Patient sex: F
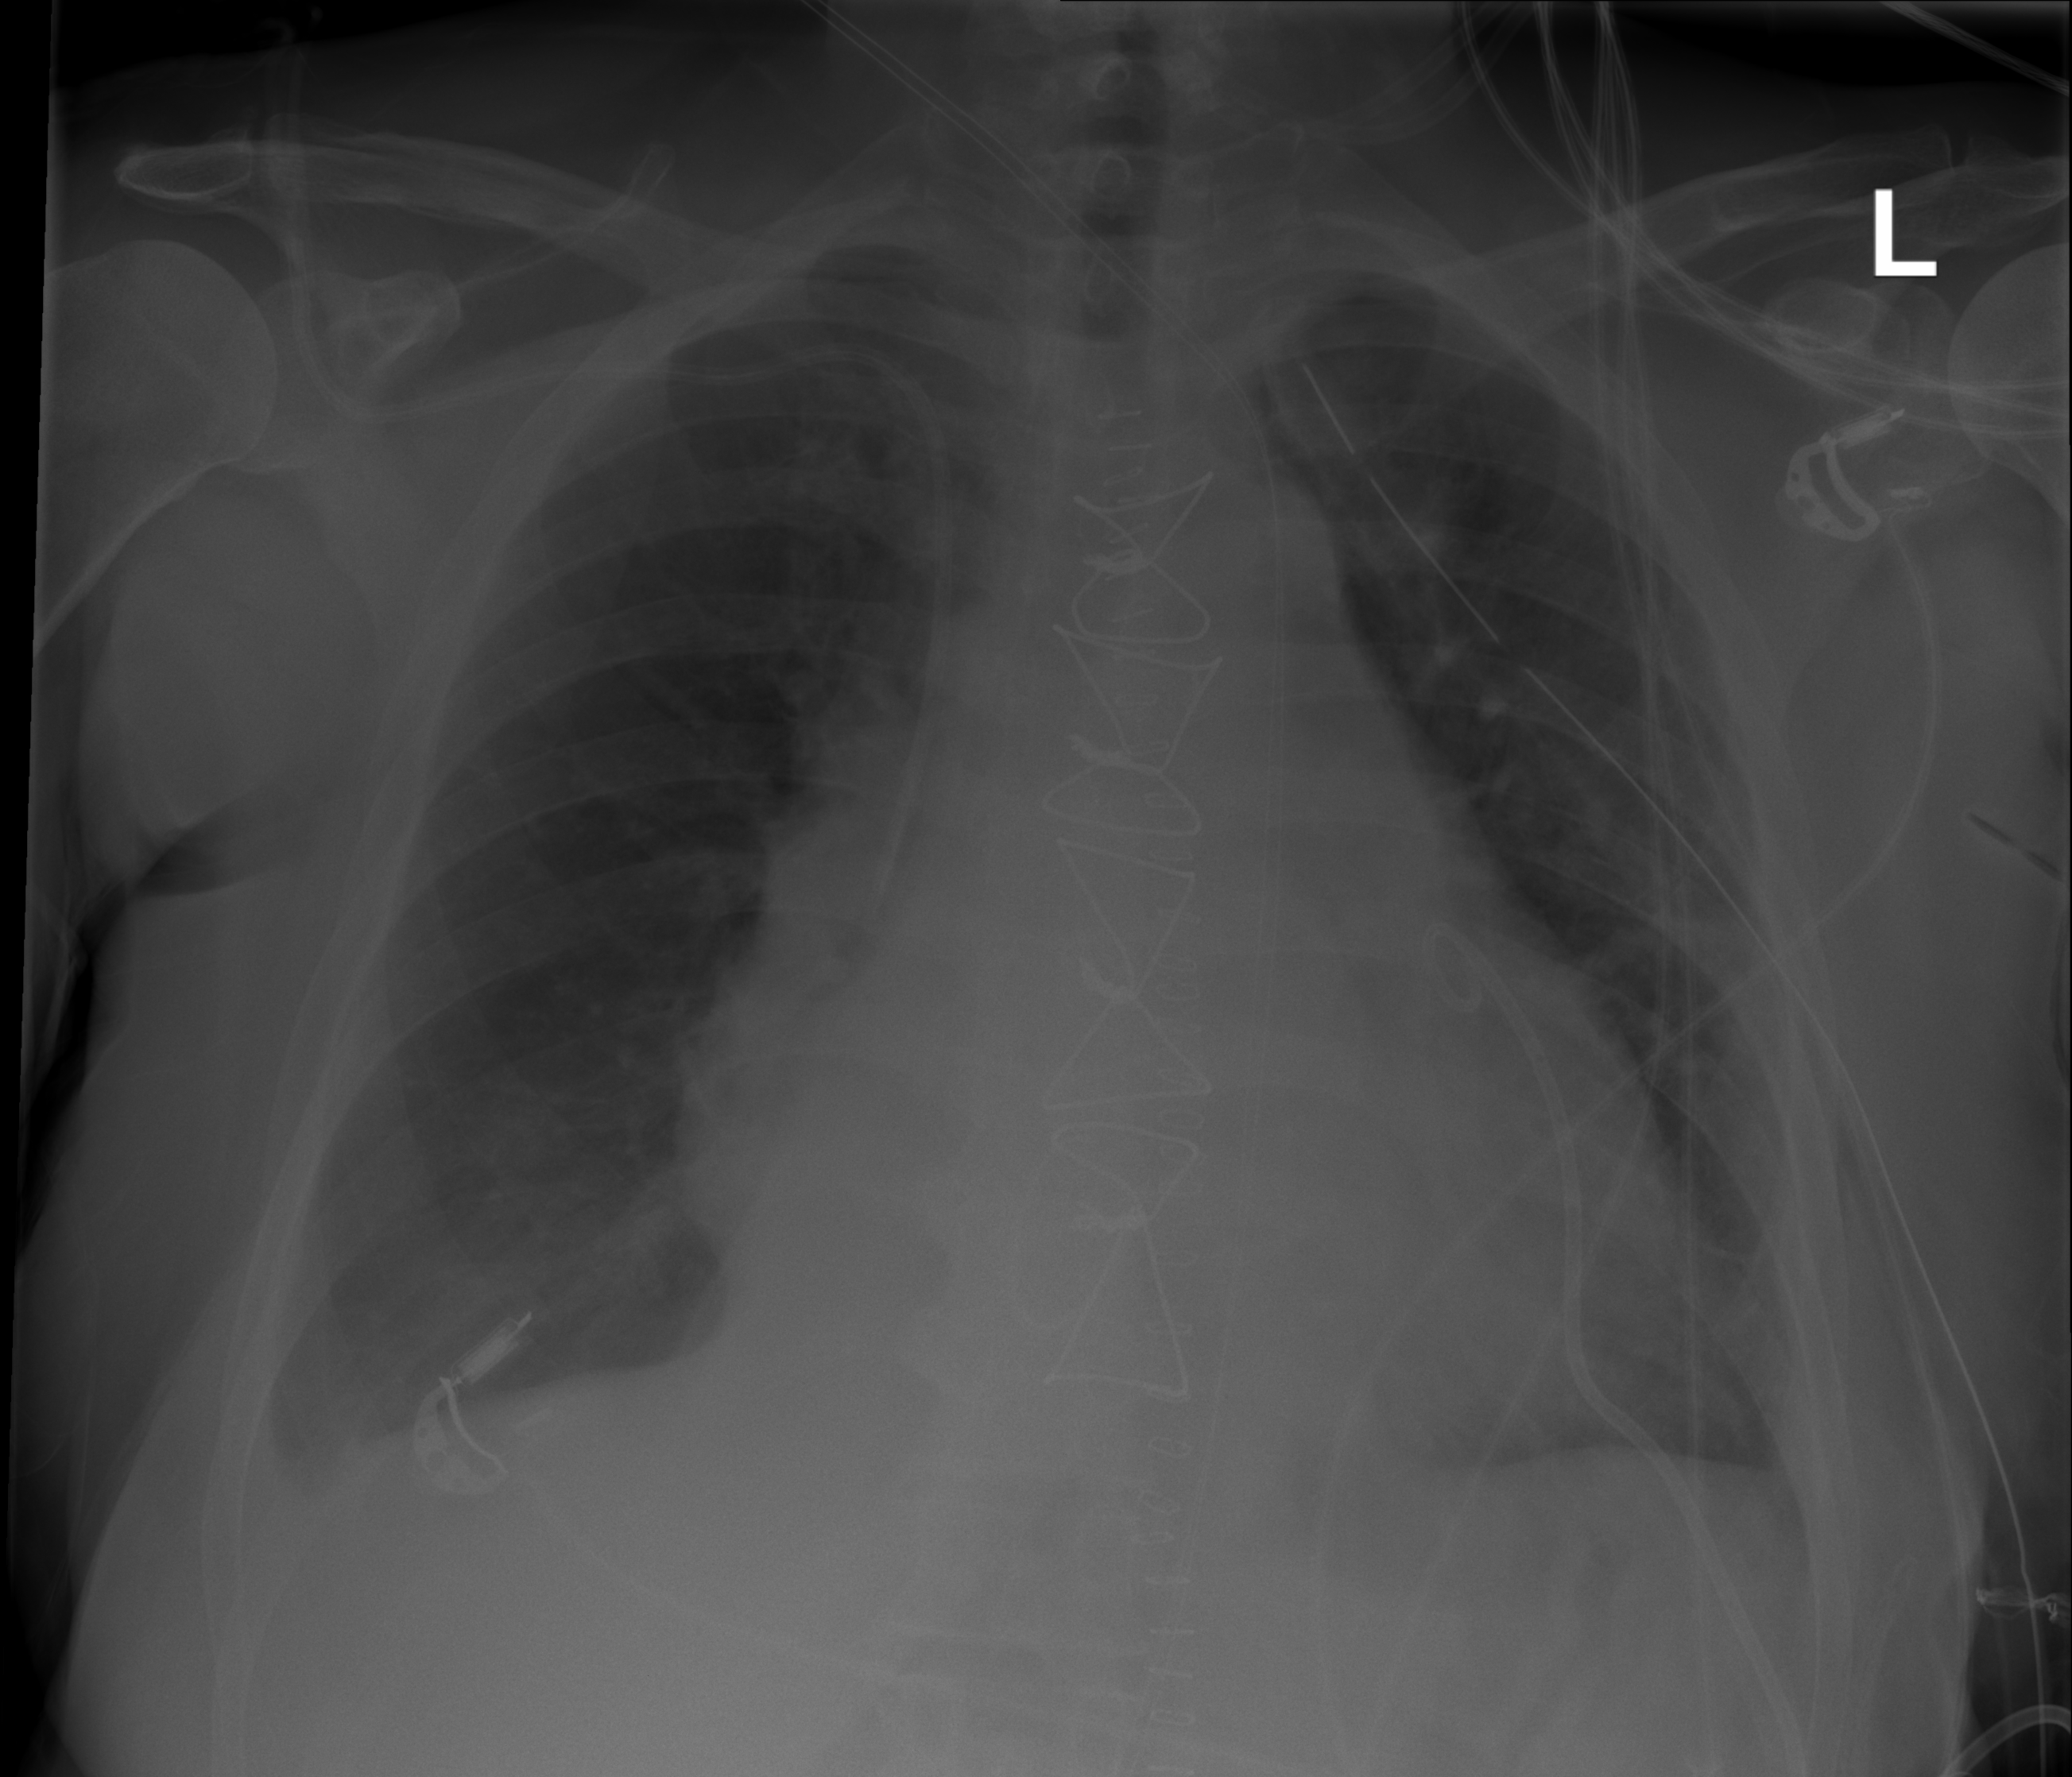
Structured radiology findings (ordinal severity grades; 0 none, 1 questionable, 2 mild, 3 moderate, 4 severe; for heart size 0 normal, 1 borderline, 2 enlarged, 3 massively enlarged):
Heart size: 2
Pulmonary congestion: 0
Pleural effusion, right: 2
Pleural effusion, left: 0
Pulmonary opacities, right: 0
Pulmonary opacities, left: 0
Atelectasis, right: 2
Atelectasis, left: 2